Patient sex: F
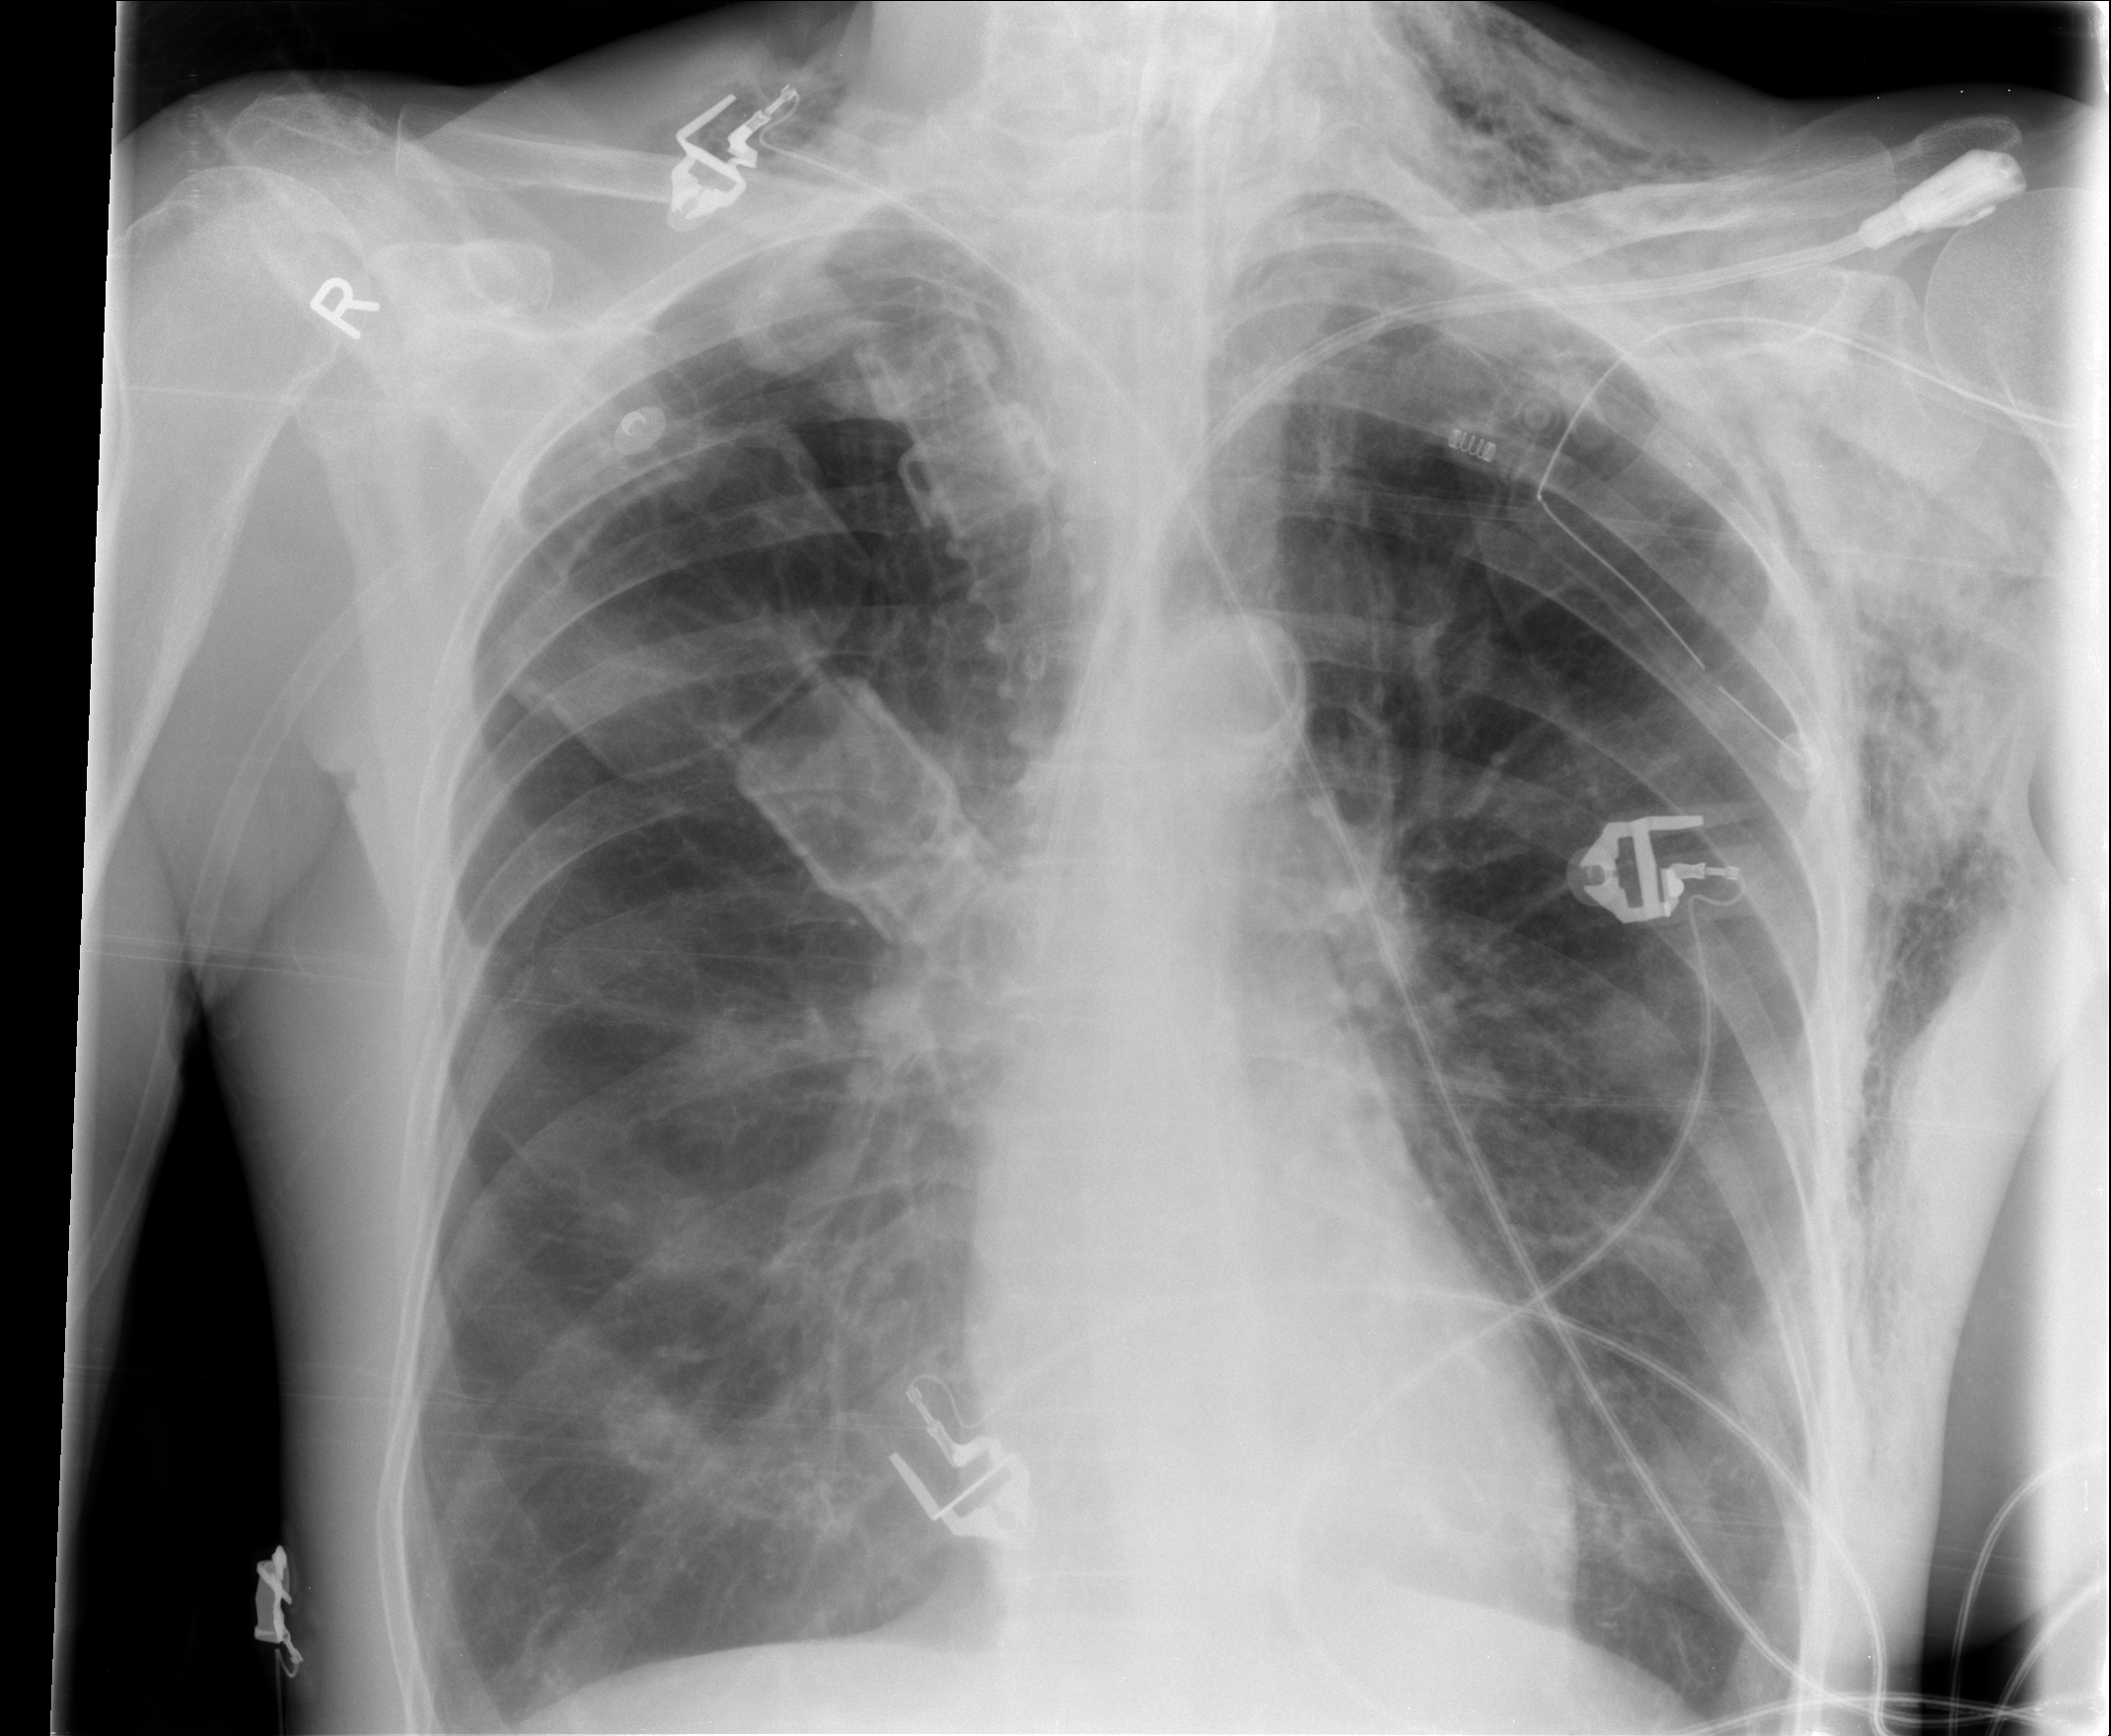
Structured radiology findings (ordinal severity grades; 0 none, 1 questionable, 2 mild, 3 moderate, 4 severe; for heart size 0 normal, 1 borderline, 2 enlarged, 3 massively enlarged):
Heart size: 0
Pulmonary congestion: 0
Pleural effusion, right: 0
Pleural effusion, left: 1
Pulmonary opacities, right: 0
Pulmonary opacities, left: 0
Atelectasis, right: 0
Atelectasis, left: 2